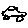
Label: car